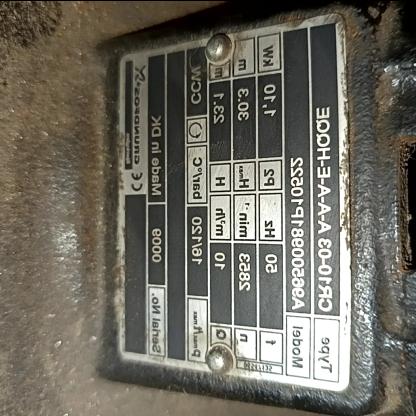
Klasa: tabliczka-znamionowa